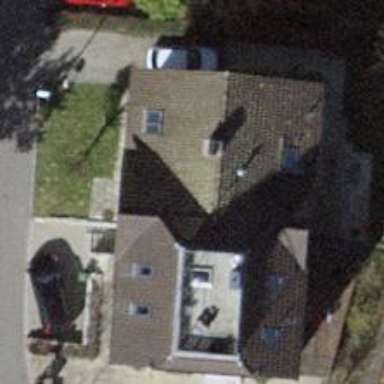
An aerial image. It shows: Semidetached house.